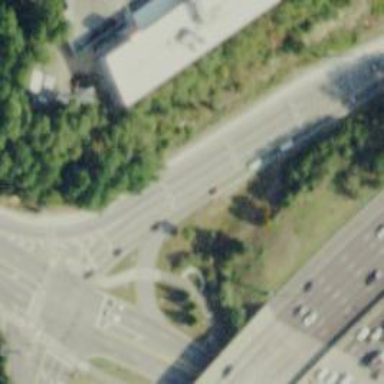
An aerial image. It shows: Tertiary road with asphalt surface and sidewalk on the left.